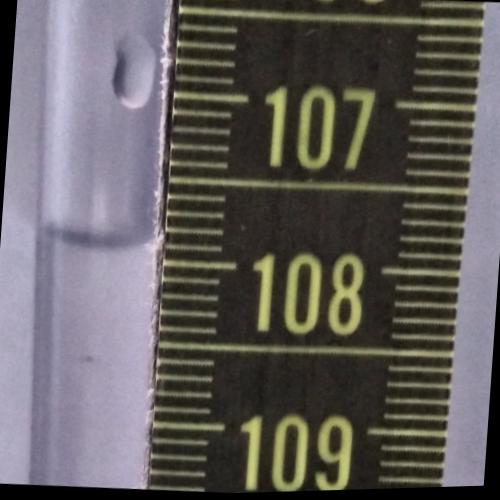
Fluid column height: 107.9 cm